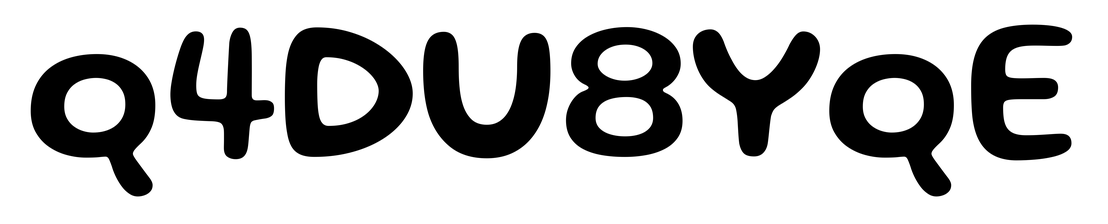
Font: Gluten_Medium